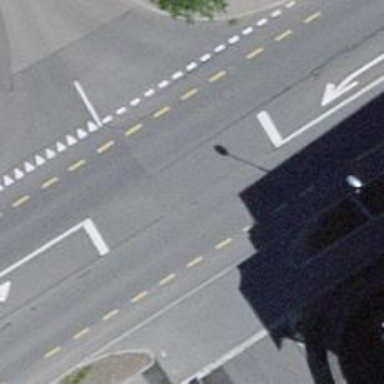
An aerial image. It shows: Primary highway with dedicated cycle lane and separate sidewalks on both sides.